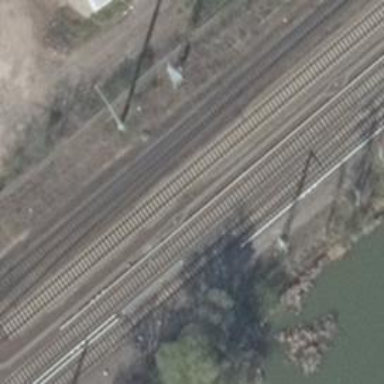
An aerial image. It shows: Railway track with contact lines for electrification.